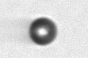
Label: bead